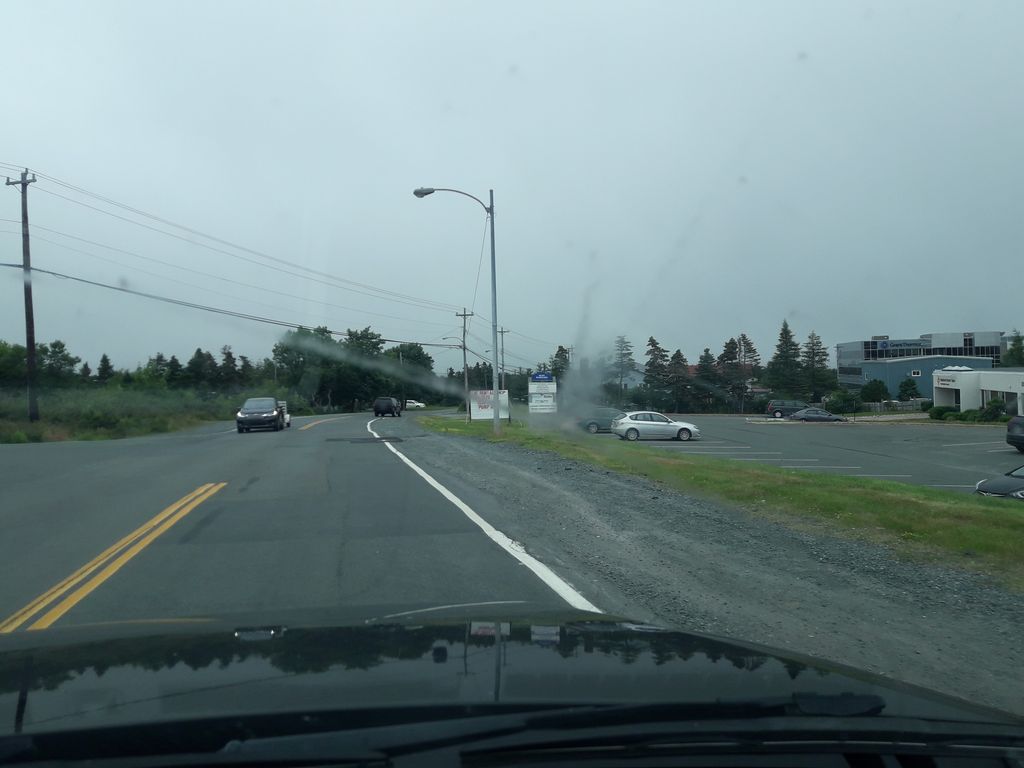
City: st_johns